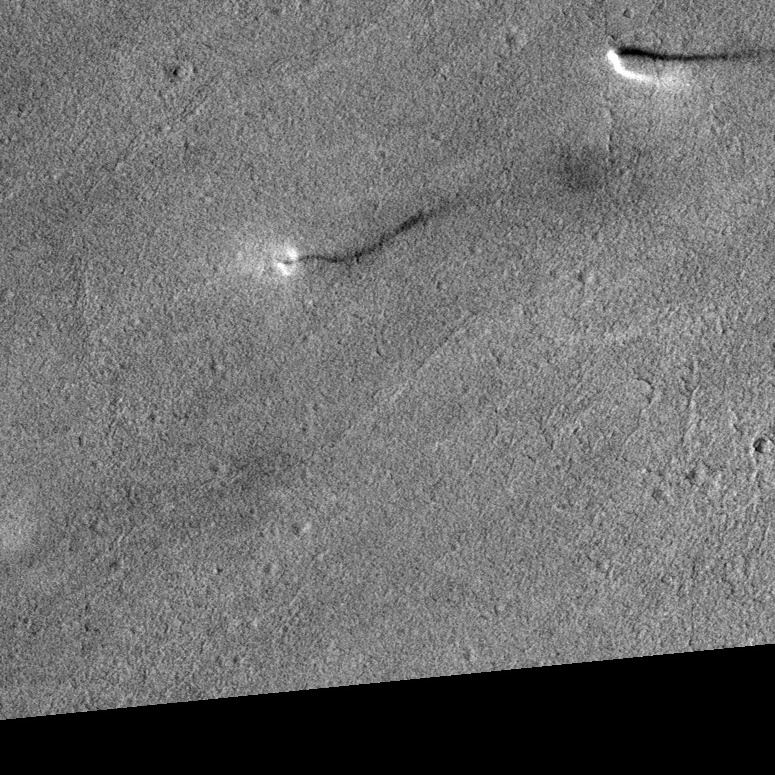
Label: dustdevil, dustdevil